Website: lowes
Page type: customer-info-address
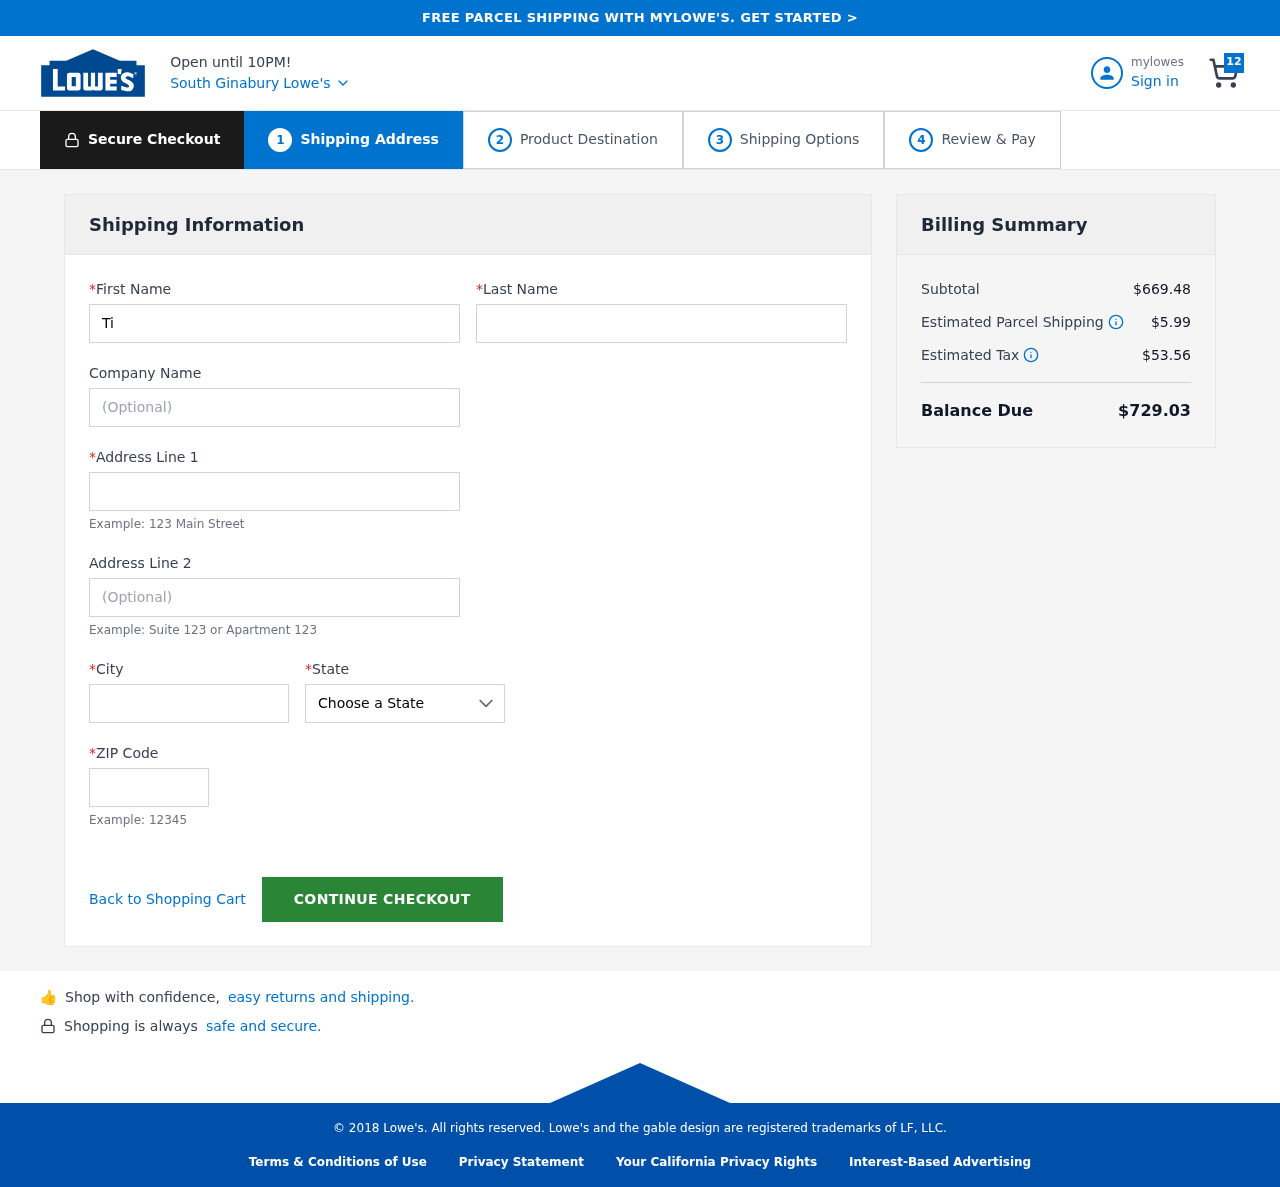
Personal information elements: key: PII_CITY
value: South Ginabury
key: PII_FIRSTNAME
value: Tiffany
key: PII_LASTNAME
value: Simpson
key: PII_POSTCODE
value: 28361
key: PII_STATE
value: MP
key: PII_STREET
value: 445 Tracy Ports Apt. 819
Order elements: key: ORDER_NUM_ITEMS
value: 12
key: ORDER_SUBTOTAL
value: $669.48
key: ORDER_SHIPPING_COST
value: $5.99
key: ORDER_TAX
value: $53.56
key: ORDER_TOTAL
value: $729.03